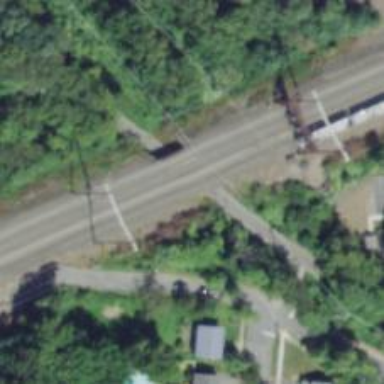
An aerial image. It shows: Railway track with contact lines for electrification.